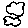
Label: cloud